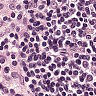
Metastatic tissue present: no